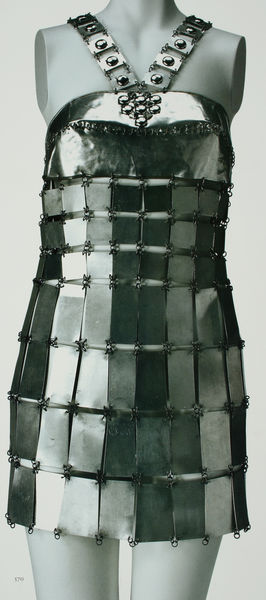
Titel: Kleid
Künstler: Paco Rabanne
Standort: Kyoto (Japan)
Institution: Kyoto Costume Institute
Schlagwörter: busen, frau, grau, kleid, mode, silber, porträt, gewand, beine, kette, büste, glänzend, metall, foto, platten, träger, glieder, unbequem, ösen, mini, metallplättchen